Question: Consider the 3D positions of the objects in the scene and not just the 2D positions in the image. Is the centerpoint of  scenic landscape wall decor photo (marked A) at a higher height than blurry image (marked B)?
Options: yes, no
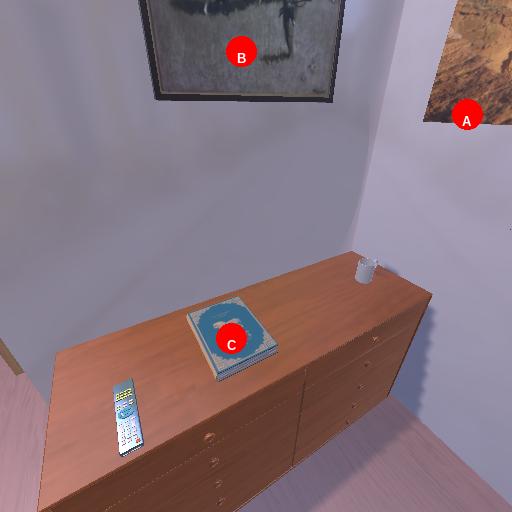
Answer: yes